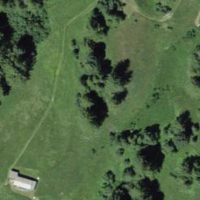
EUNIS habitat code: 26
Species observed at this site:
Cirsium heterophyllum